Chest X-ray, AP view. Patient: 73 years old, sex F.
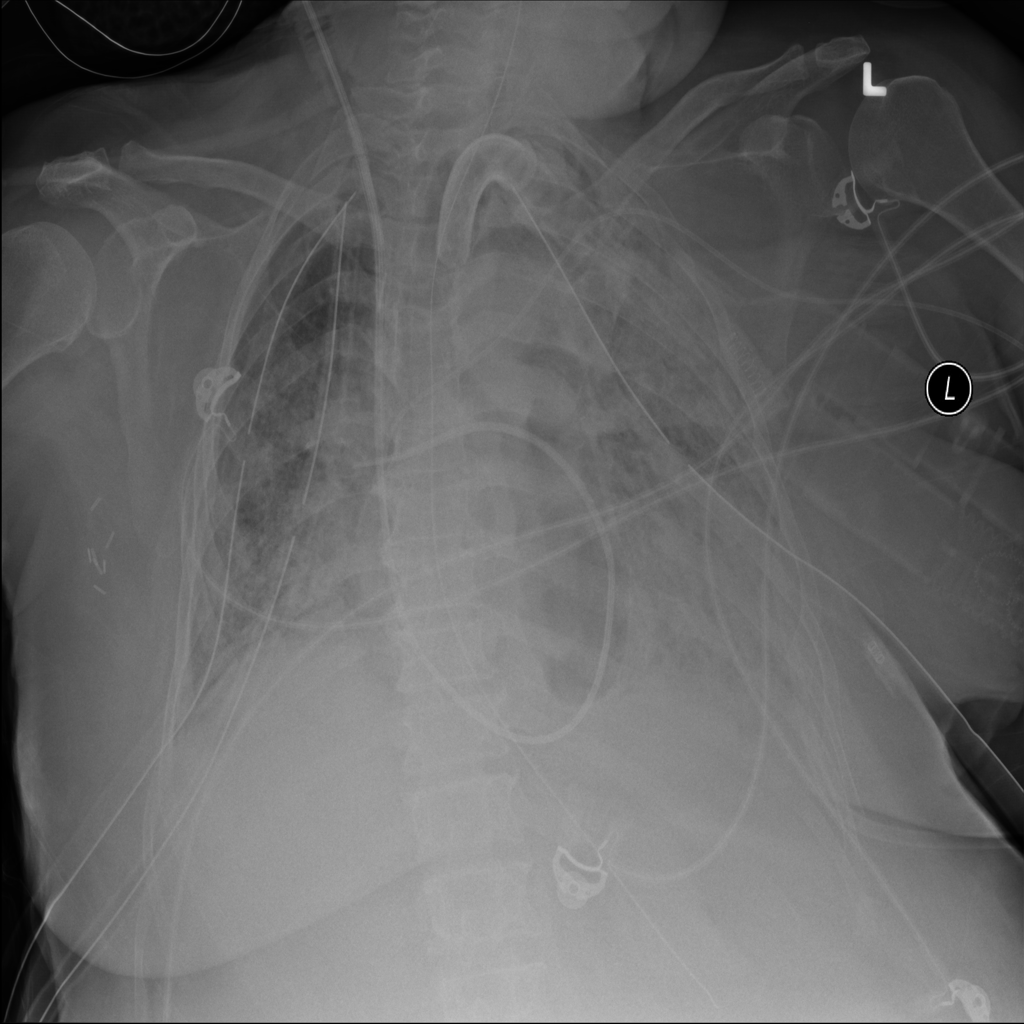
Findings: Infiltration